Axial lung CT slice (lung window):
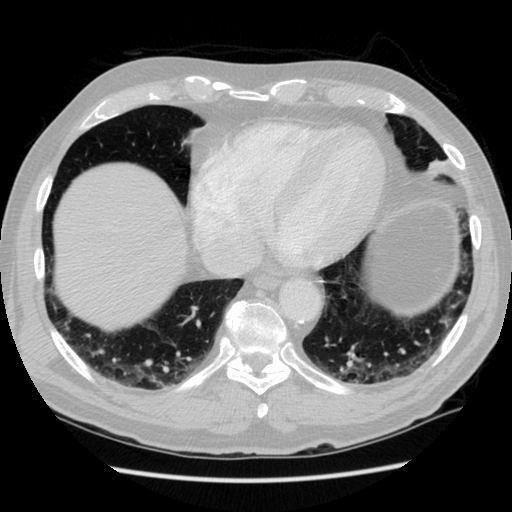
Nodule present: no